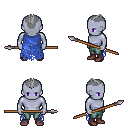
a pixel art fantasy rpg character, male body template, dark elf, purple skin, blue tattered cape, teal pants, gray short mohawk hairstyle, maroon shoes, spear, four views (front, back, left, right), 2x2 character sprite sheet, small pixel art, hard edges, no anti-aliasing